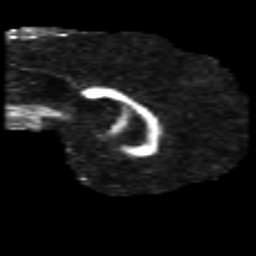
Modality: FA
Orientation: sagittal
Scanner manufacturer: philips
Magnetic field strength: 3 T
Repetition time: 8.6 s
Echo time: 0.127 s